Question: In storyboard, I created a second view, however I cannot control-drag an action for "Button" into the ViewController, whereas I am allowed to control-drag an action for the Translate button and it appears in ViewController. Why am I not allowed to assign an action for "Button" ??

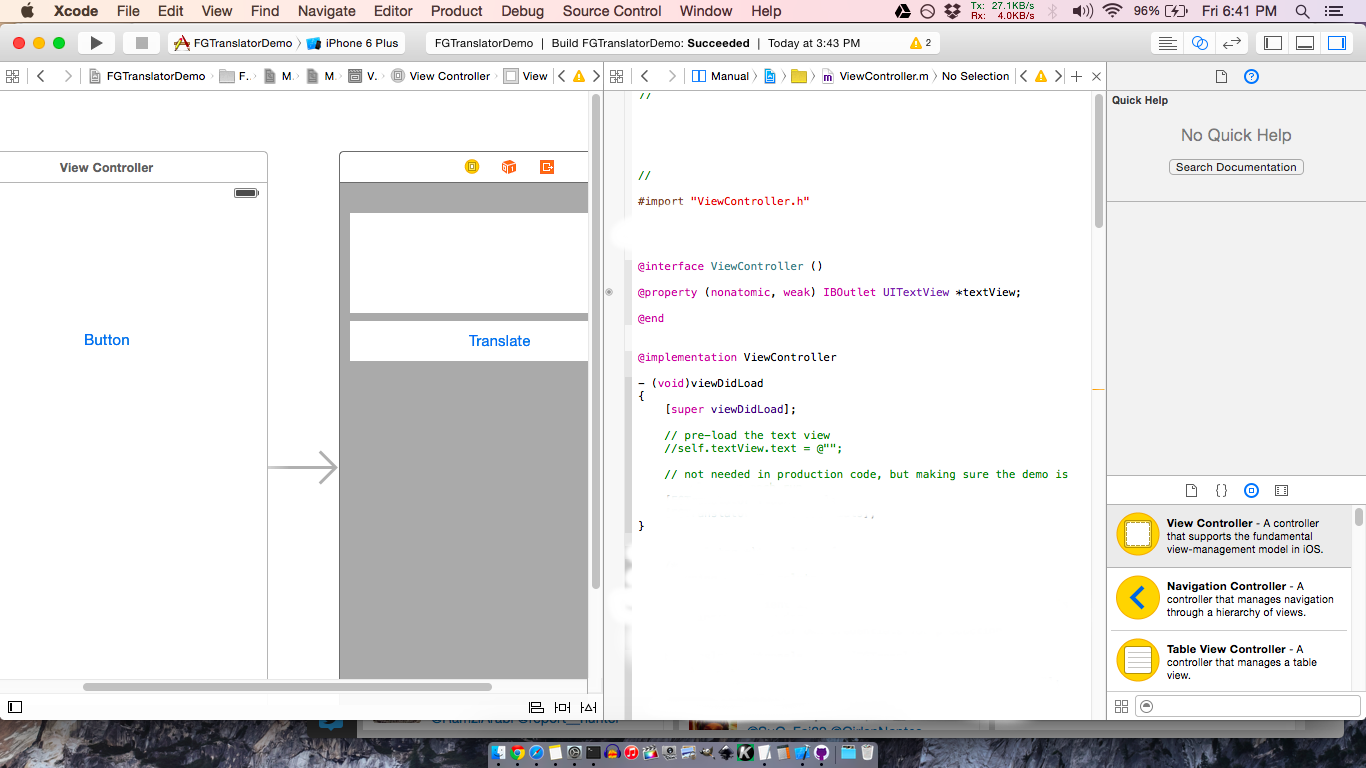
Answer: It's because you are looking at the wrong class's code (on the right side of the split editor). The Button is in a view whose view controller is the ViewController class, so you can control-drag from it into the ViewController class code. But Translate is in a view whose view controller is the ViewController class. So obviously Xcode is not going to let you control-drag from it into the ViewController class code; the two things have nothing to do with each other.
You need a class for this second view controller - you need a class file for it and you need to mark this view controller in the storyboard as having this class. And then that will be the class file you want to show on the right in order to control-drag to it from Translate.